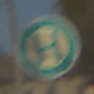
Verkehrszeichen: Haltestelle
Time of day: MorningAfternoon
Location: Outdoor (Suburban)
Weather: PartlyCloudy
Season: NotSpecified
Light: Natural